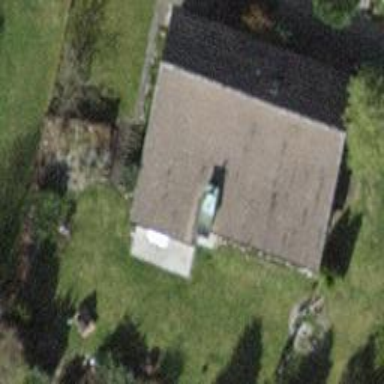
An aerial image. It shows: Detached building with saltbox roof shape.